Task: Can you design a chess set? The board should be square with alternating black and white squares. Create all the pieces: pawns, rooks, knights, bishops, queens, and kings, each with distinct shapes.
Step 5116:
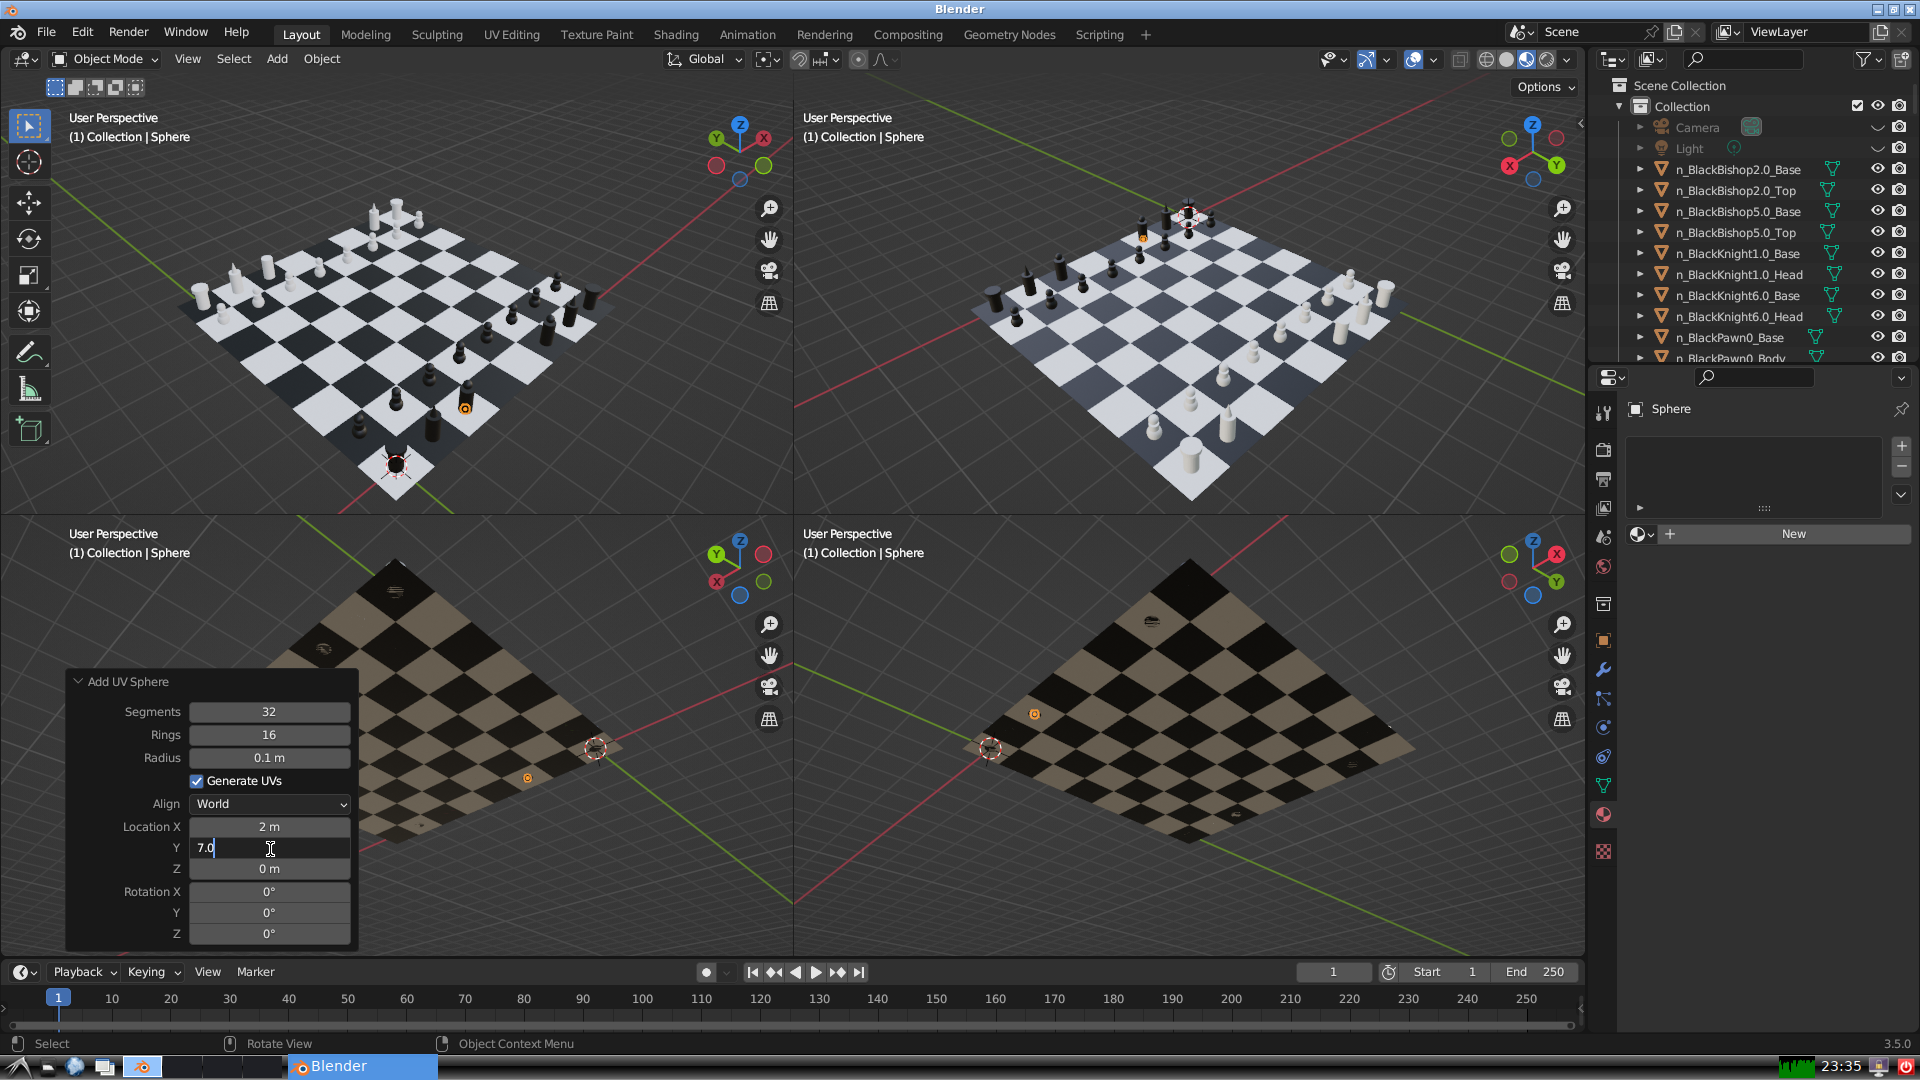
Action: {"key_press": ['Return']}